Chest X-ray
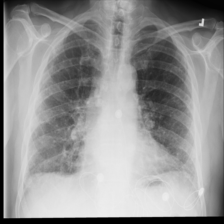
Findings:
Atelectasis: negative
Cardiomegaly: negative
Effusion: negative
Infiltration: negative
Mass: negative
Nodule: negative
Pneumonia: negative
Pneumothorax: negative
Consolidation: negative
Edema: negative
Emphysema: negative
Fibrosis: negative
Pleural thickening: negative
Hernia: negative